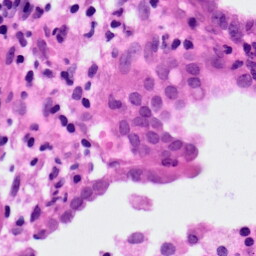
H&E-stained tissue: Lung